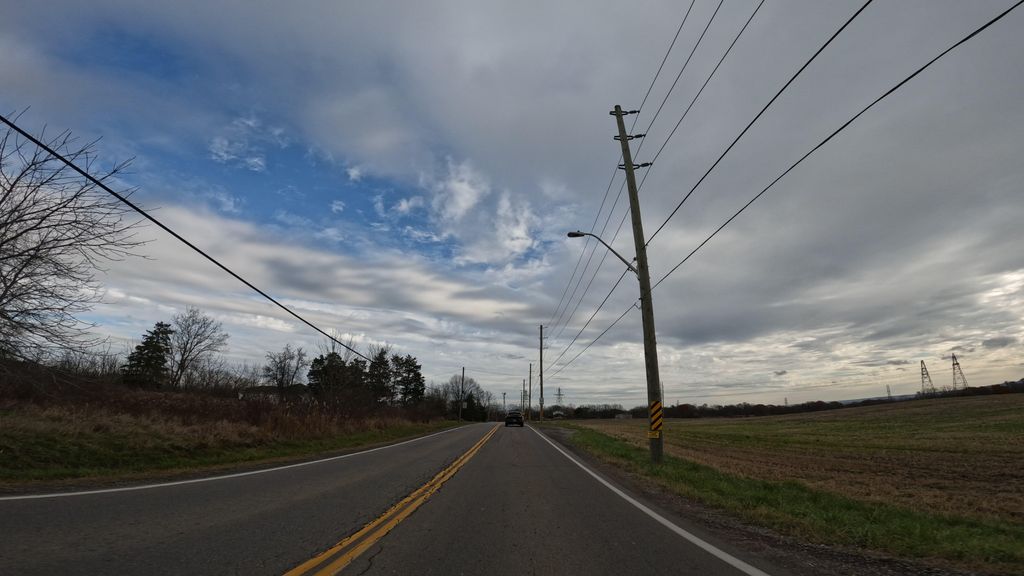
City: hamilton